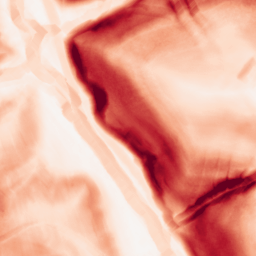
Category: morphological
Decomposition family: morphological_gradient
Decomposition parameters: size: 7
shape: diamond
Upsampling method: cubic_mitchell
Upsampling parameters: scale: 2
Upsampling scale: 2